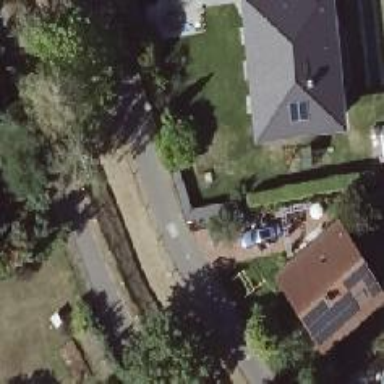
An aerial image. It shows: Residential road with compacted grade2 tracktype.